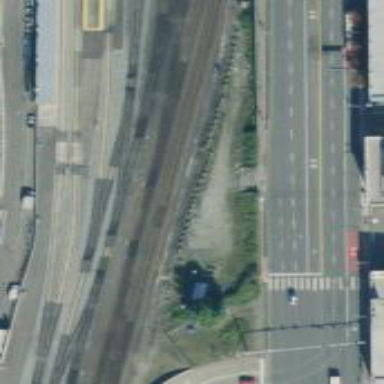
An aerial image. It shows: Railway track.